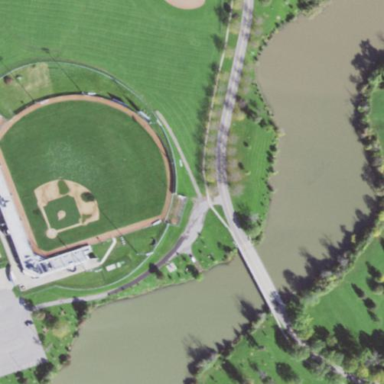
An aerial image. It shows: Baseball stadium for sports and leisure activities.